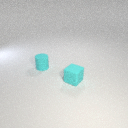
small cyan rubber cylinder behind small cyan rubber cube